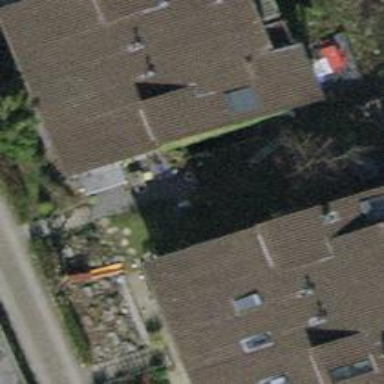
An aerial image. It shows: Terrace building.